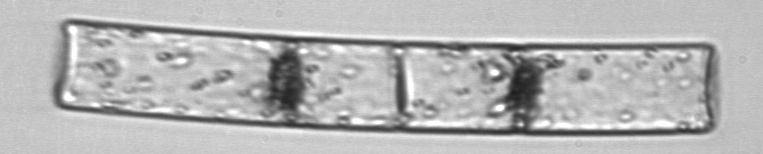
Label: Guinardia_flaccida